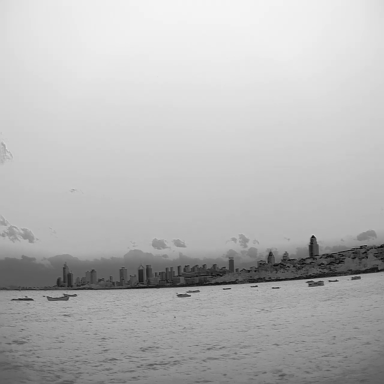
There are ten bulk_carriers in the infrared image.